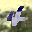
Label: 4